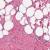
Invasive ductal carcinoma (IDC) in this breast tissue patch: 0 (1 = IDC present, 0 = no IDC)